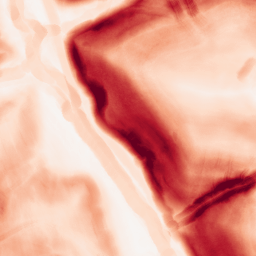
Category: morphological
Decomposition family: morphological_gradient
Decomposition parameters: size: 7
shape: disk
Upsampling method: sinc_blackman
Upsampling parameters: scale: 4
kernel_size: 16
Upsampling scale: 4